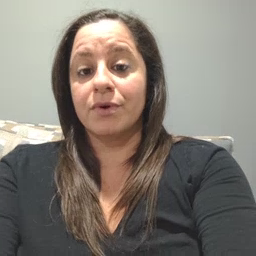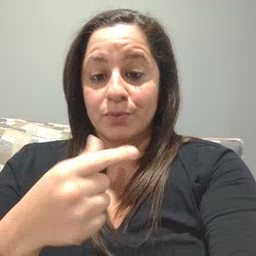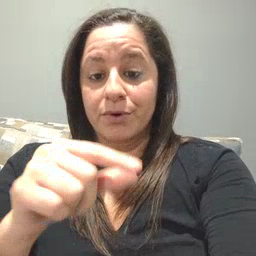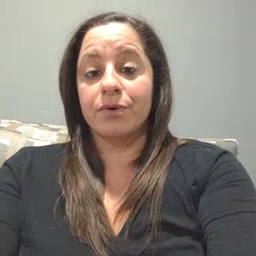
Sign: green